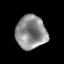
Tissue: prostate
Cell type: T cells
Senescence score: 0.3547
Nuclear area (px): 1005
Mean DAPI intensity: 140.417